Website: apple-inc
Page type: customer-info-address
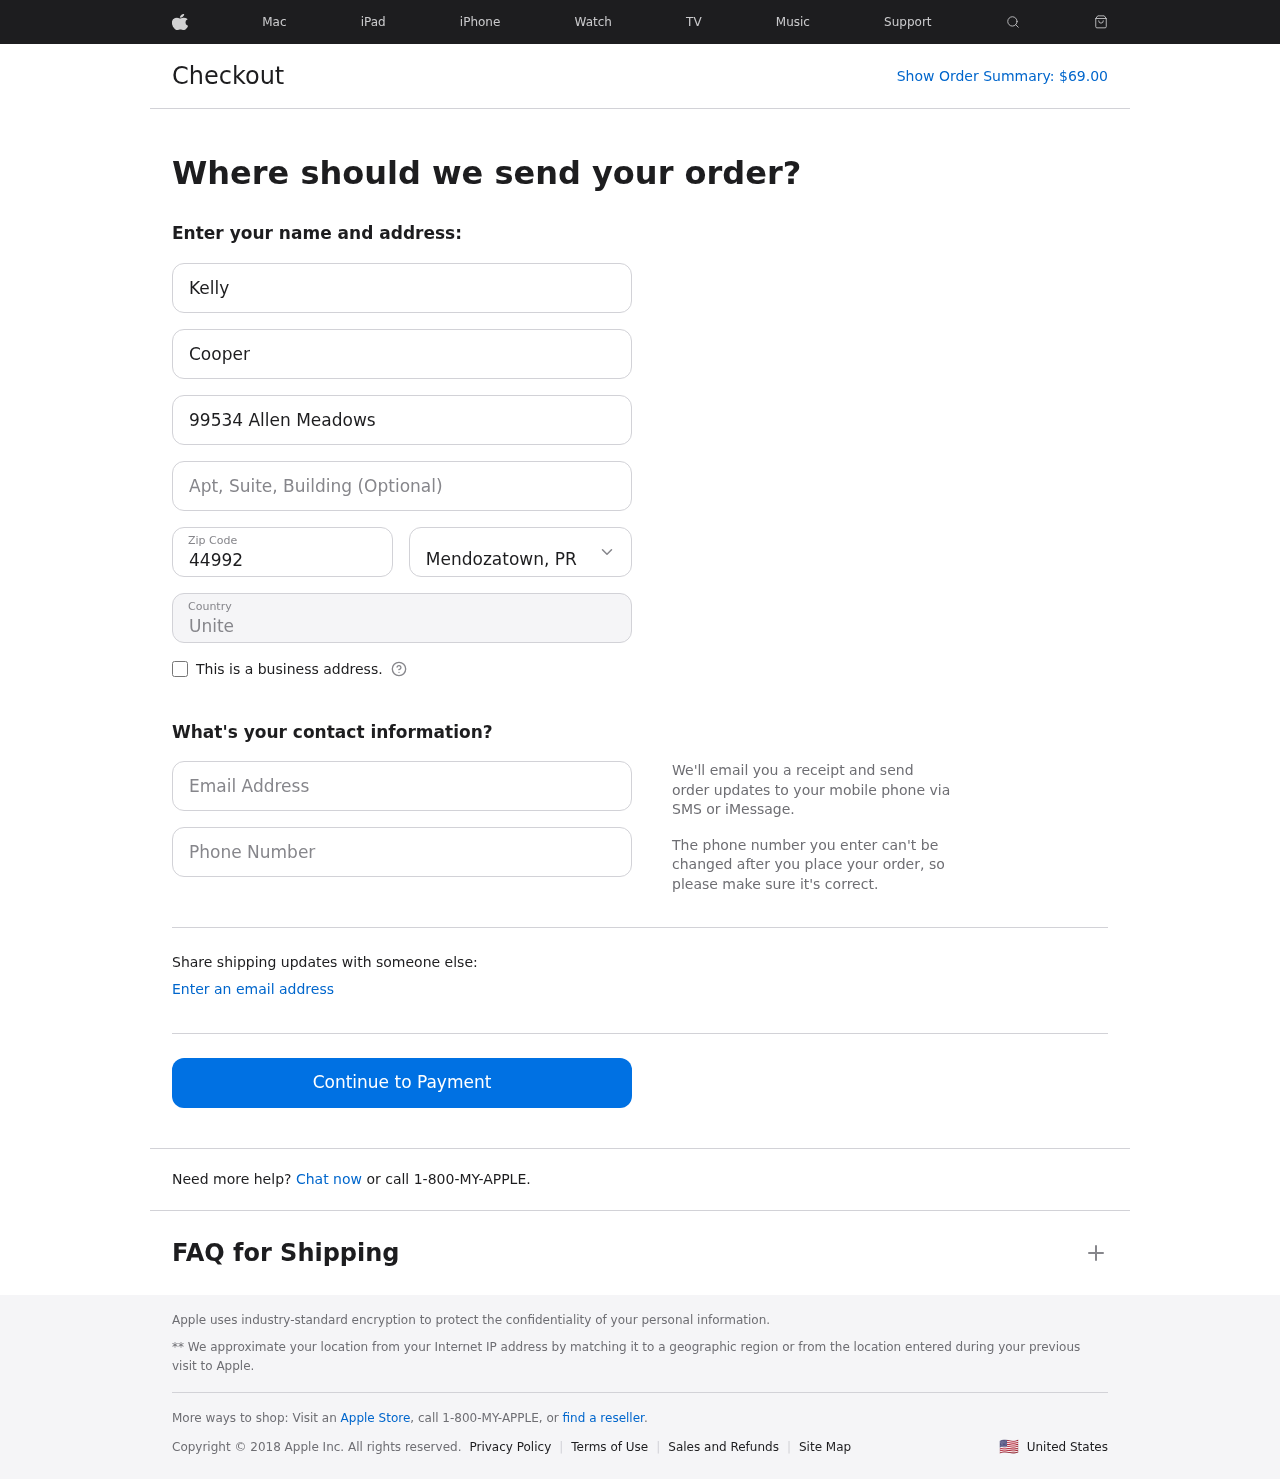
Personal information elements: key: PII_CITY_STATE
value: Mendozatown, PR
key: PII_COUNTRY
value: United States
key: PII_EMAIL
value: kcooper@hotmail.com
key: PII_FIRSTNAME
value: Kelly
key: PII_LASTNAME
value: Cooper
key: PII_PHONE
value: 6343553545
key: PII_POSTCODE
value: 44992
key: PII_STREET
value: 99534 Allen Meadows
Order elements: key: ORDER_TOTAL
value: $69.00